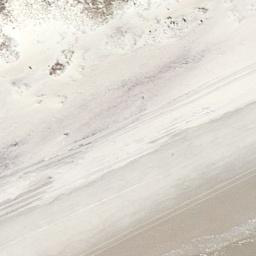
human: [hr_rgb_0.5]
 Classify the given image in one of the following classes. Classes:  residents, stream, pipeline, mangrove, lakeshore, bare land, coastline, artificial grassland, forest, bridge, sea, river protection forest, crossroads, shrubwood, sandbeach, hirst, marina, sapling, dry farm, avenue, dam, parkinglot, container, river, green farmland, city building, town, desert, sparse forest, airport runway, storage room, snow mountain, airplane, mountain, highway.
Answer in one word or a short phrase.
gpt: sandbeach